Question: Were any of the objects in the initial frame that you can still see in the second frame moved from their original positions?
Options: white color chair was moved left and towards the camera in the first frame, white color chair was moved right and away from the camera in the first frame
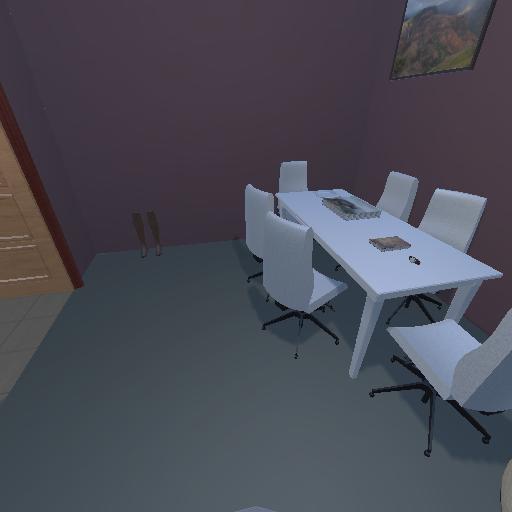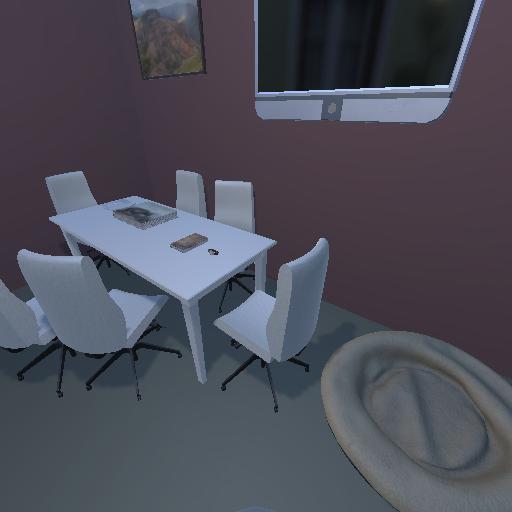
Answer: white color chair was moved left and towards the camera in the first frame